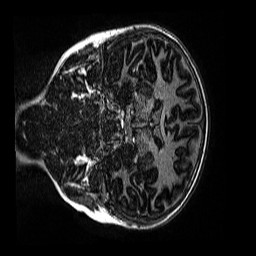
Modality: MP2RAGE
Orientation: coronal
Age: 10
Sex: male
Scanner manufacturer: siemens
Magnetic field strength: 3 T
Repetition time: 4 s
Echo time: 0.00299 s